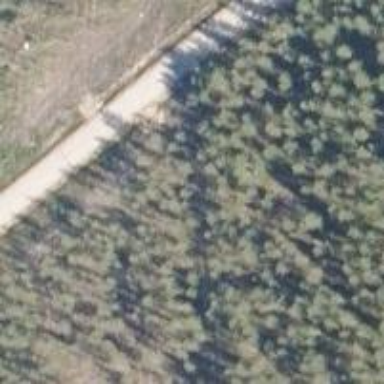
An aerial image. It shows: Simple road.